Question: Why isn't the date on xAxis showing?
I can't seem to find anything wrong.

'''
data: [
[1104966000000, 1.94, 1.99, 1.91, 1.95],
[1104793200000, 1.9, 1.95, 1.9, 1.9],
]
'''
<URL>
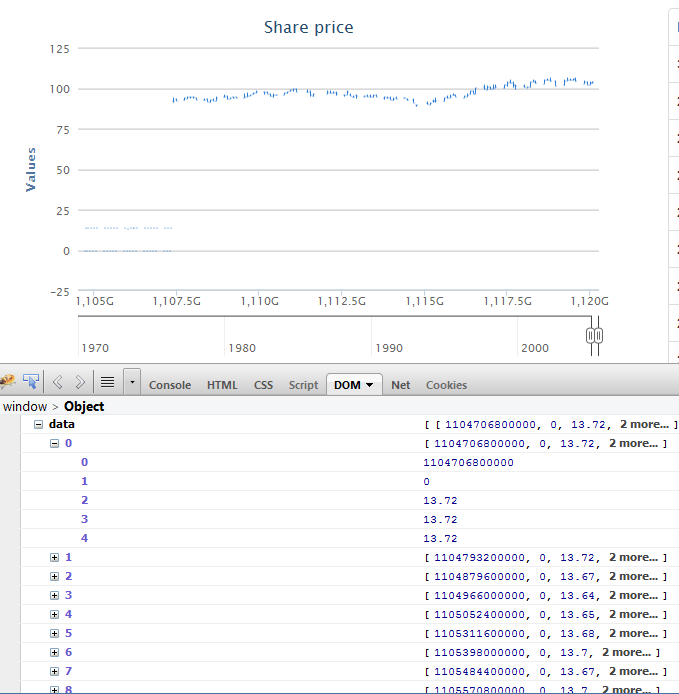
Answer: You can use <URL>
EDIT:
<URL>
'''
xAxis: {
labels: {
formatter: function () {
console.log(this);
return Highcharts.dateFormat('%d/%m/%Y', this.value);
}
}
}
'''